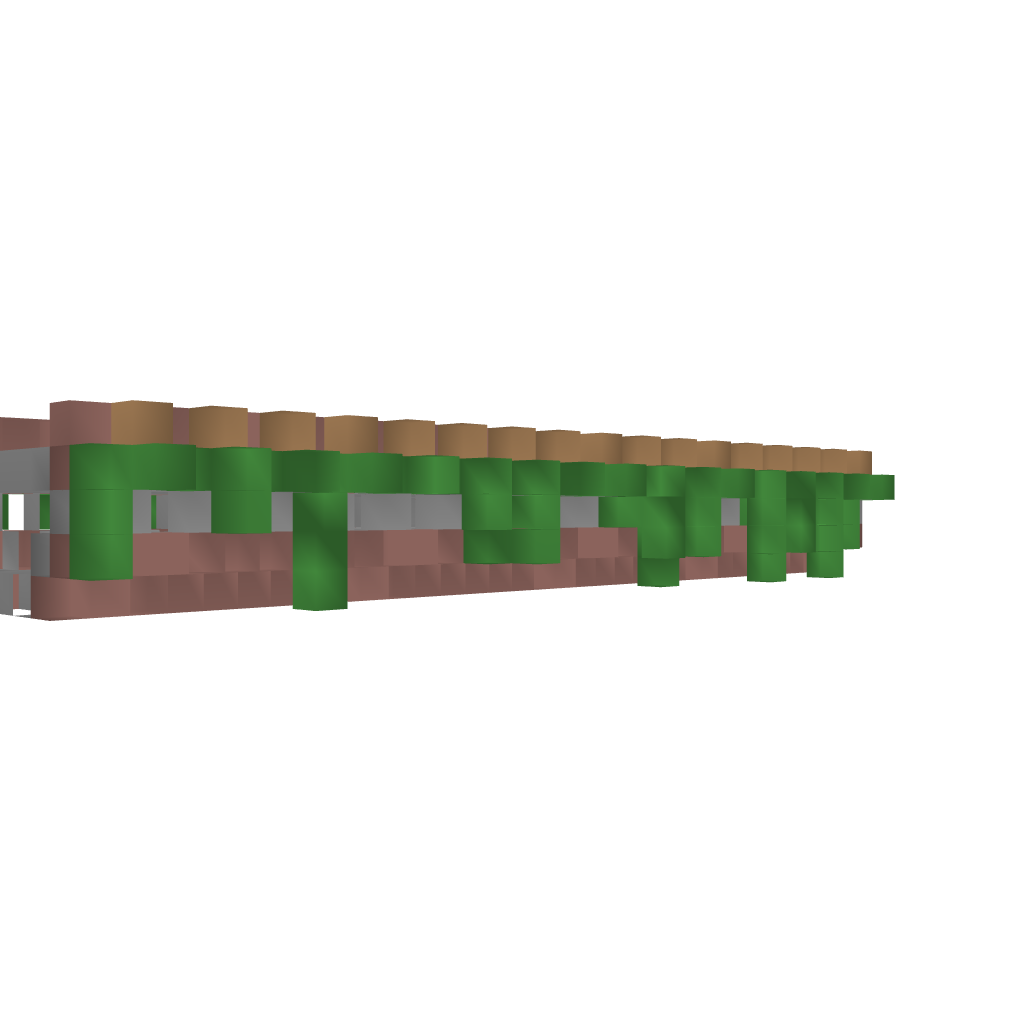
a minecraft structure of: Ancient Skyway Modified(T-Junction) bad low quality